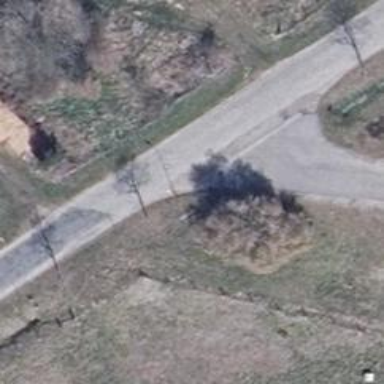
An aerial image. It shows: Secondary road.